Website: bh-photo
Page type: cart
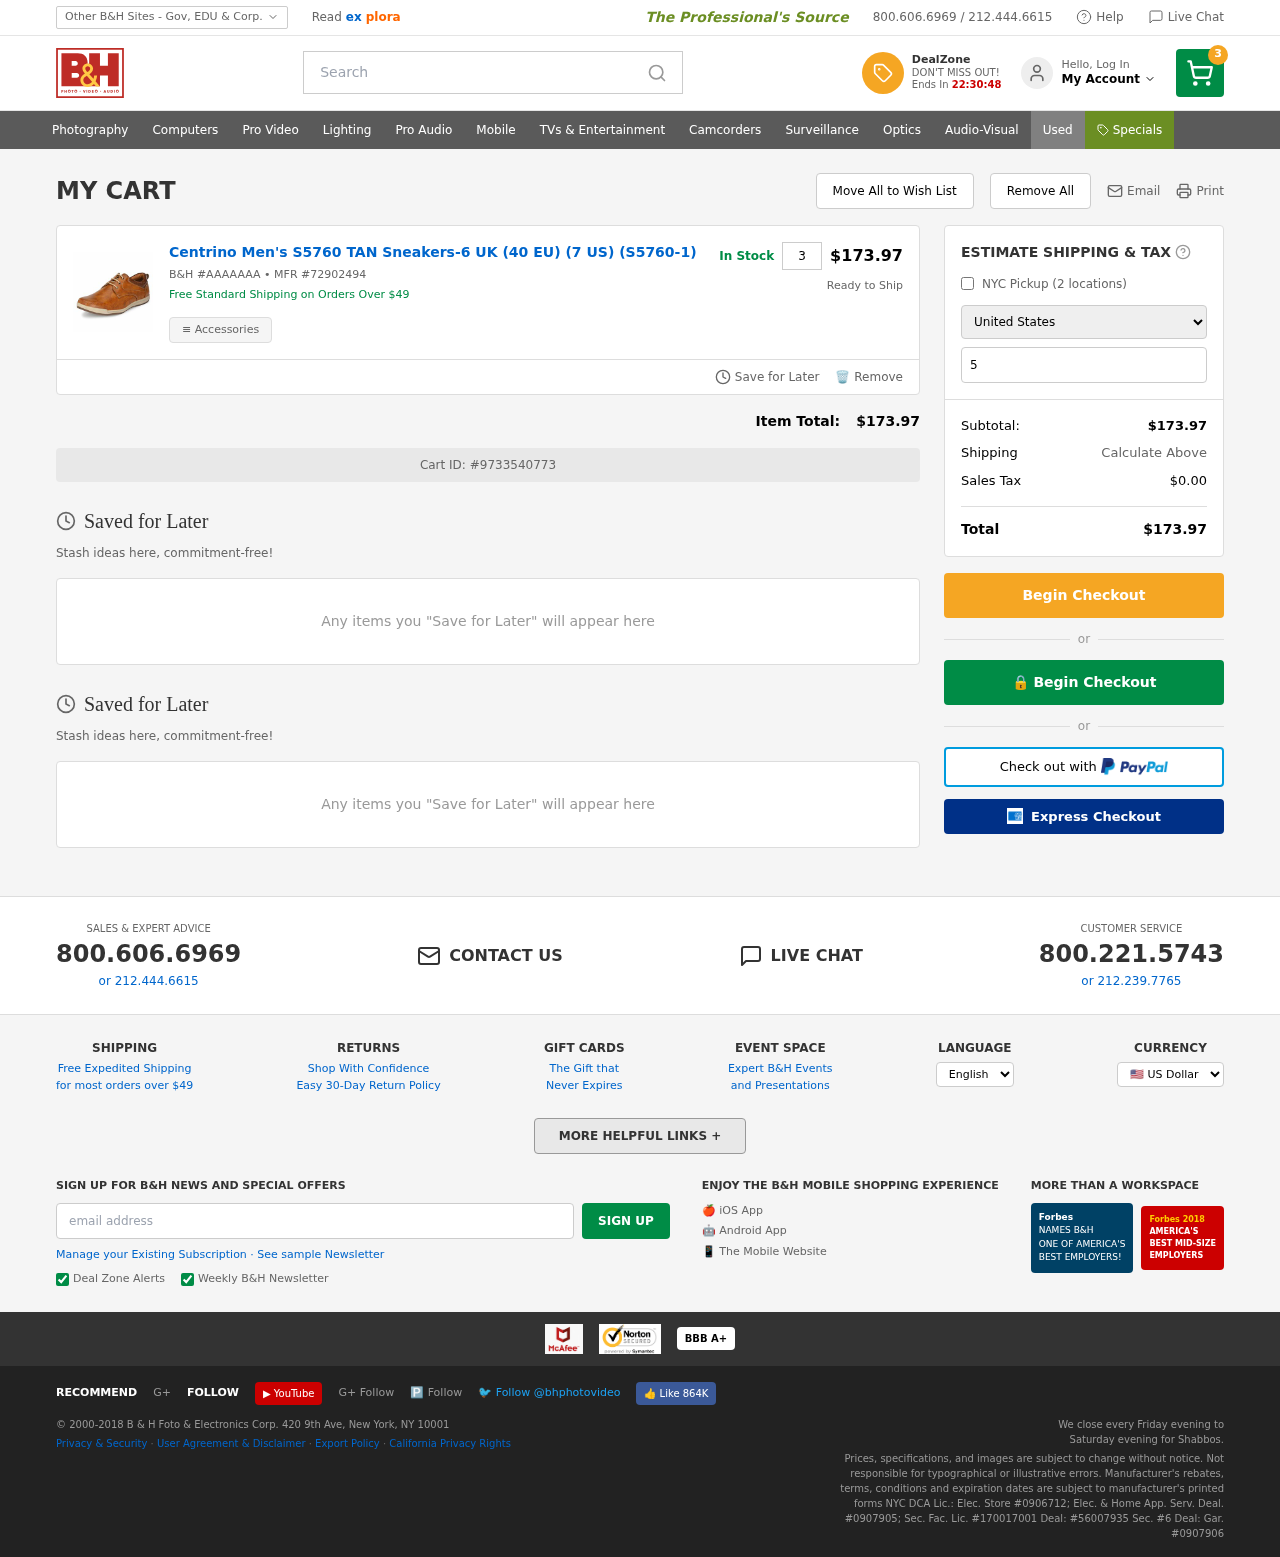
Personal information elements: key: PII_COUNTRY
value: United States
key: PII_EMAIL
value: angela_black@yahoo.com
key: PII_POSTCODE
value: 58528
Product elements: key: PRODUCT1_NAME
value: Centrino Men's S5760 TAN Sneakers-6 UK (40 EU) (7 US) (S5760-1)
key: PRODUCT1_QUANTITY
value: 3
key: PRODUCT1_SKU
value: AAAAAAA
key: PRODUCT1_MFR
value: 72902494
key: PRODUCT1_SUBTOTAL
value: $173.97
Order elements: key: ORDER_NUM_ITEMS
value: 3
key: ORDER_SUBTOTAL
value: $173.97
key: ORDER_ID
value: #9733540773
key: ORDER_TAX
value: $0.00
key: ORDER_TOTAL
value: $173.97
Search elements: key: HEADER_SEARCH
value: Search